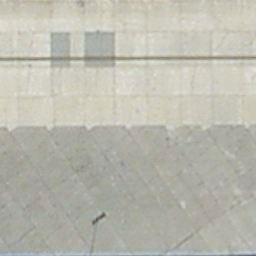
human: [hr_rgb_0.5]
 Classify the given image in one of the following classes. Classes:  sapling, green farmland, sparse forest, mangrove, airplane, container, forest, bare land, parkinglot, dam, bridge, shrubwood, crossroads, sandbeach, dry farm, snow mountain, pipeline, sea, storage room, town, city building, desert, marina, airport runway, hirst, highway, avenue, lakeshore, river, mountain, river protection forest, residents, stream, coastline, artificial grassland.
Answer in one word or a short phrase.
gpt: airport runway